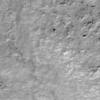
Label: not_dusty